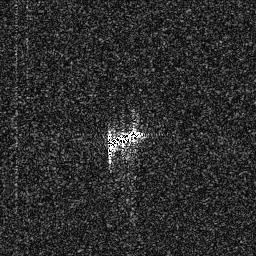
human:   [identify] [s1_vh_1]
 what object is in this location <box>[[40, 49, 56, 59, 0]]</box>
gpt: <ref>1 medium ship at the center</ref>